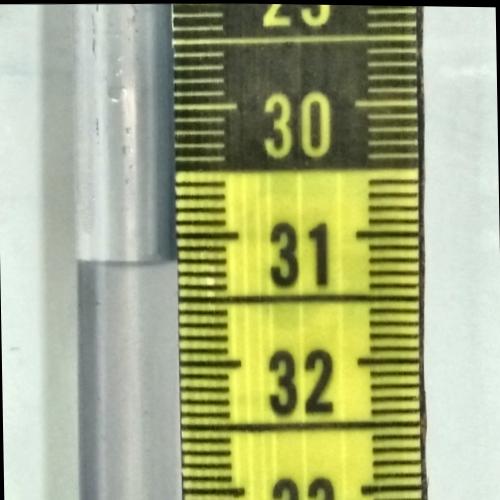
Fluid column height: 31.2 cm